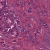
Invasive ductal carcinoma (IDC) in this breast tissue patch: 1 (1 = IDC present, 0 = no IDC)